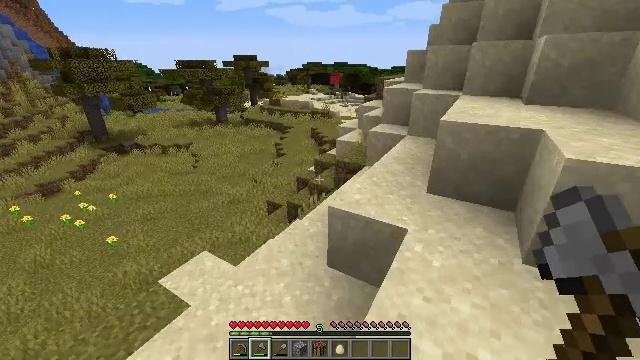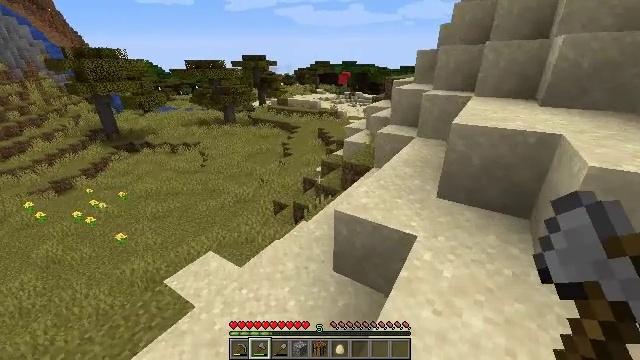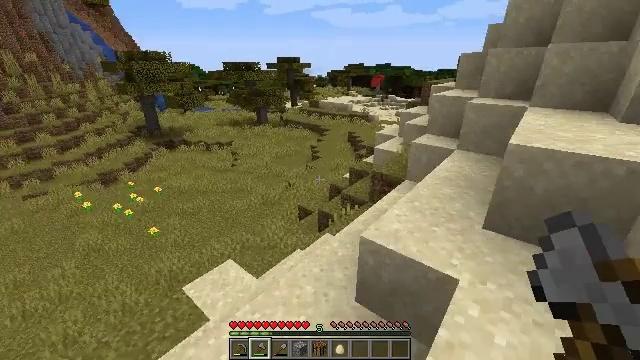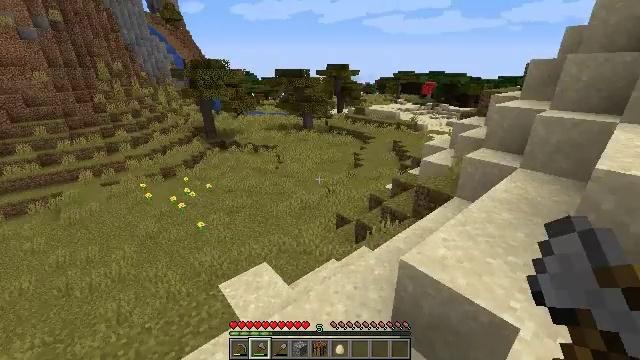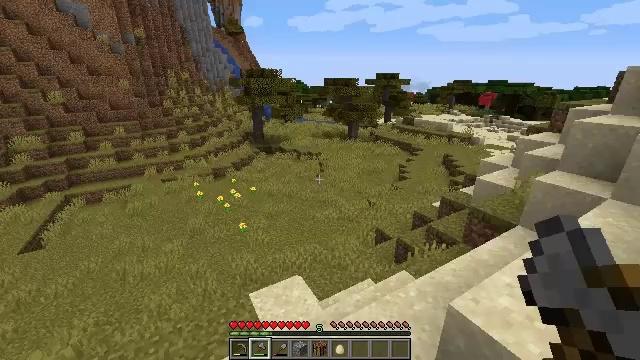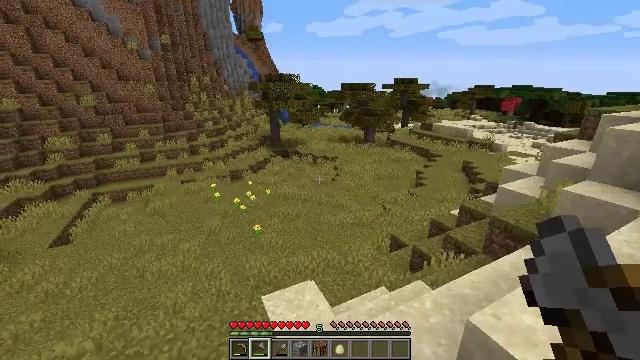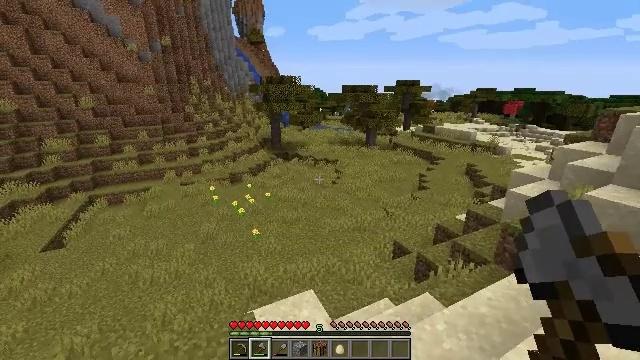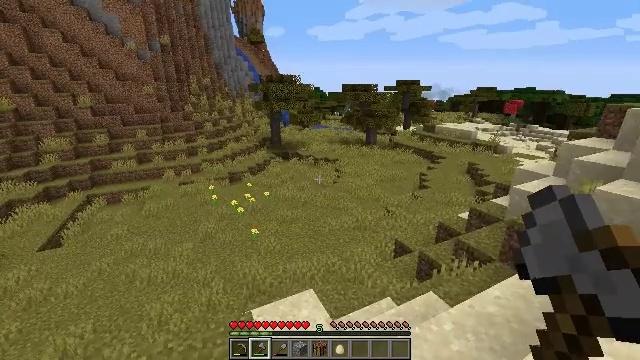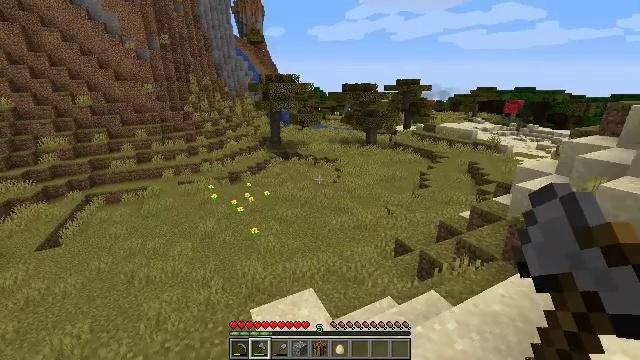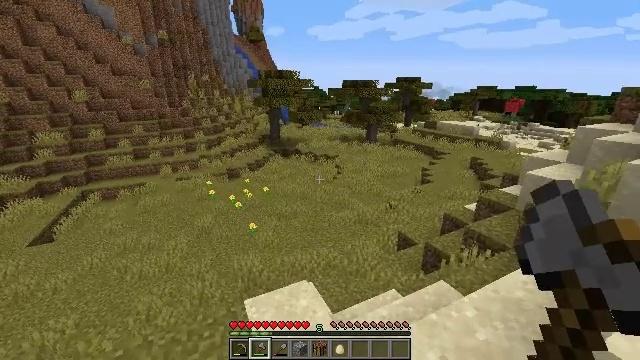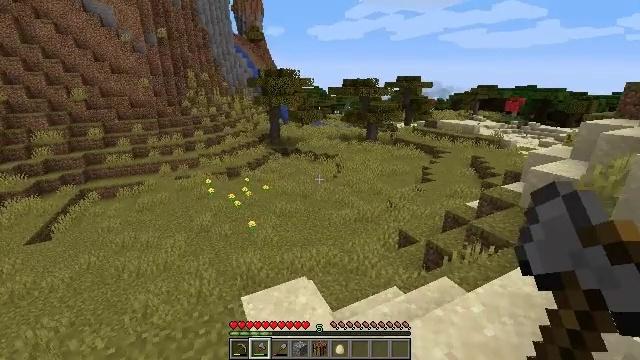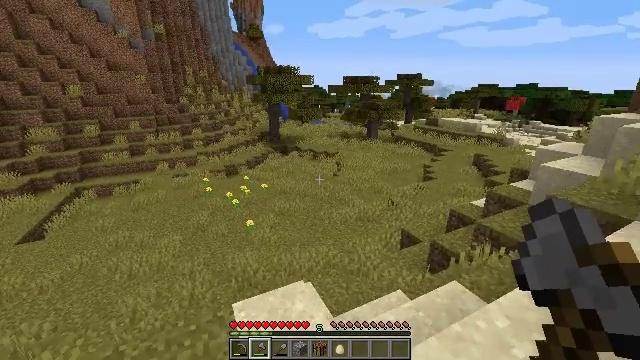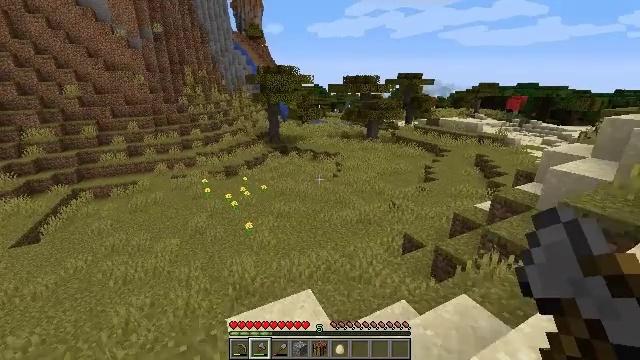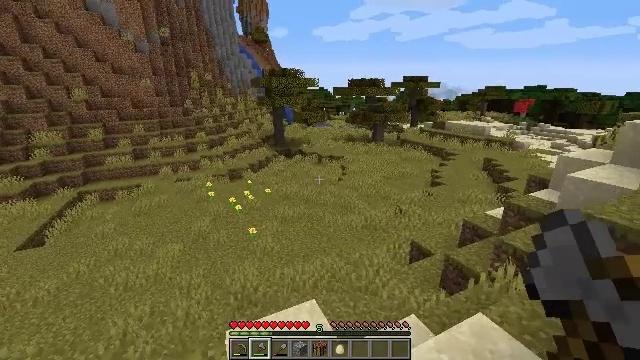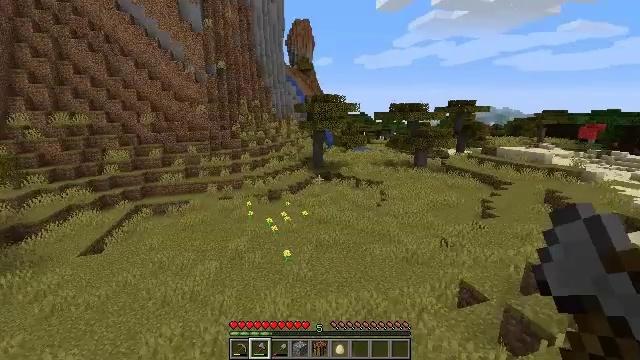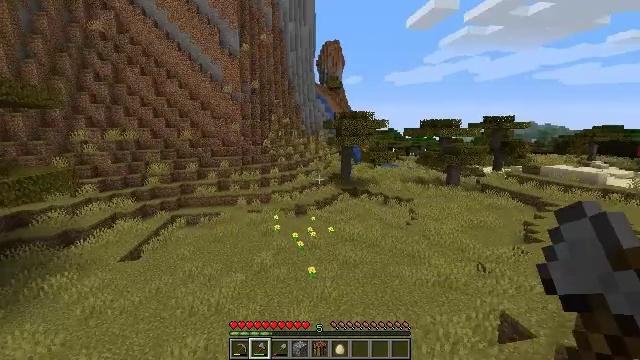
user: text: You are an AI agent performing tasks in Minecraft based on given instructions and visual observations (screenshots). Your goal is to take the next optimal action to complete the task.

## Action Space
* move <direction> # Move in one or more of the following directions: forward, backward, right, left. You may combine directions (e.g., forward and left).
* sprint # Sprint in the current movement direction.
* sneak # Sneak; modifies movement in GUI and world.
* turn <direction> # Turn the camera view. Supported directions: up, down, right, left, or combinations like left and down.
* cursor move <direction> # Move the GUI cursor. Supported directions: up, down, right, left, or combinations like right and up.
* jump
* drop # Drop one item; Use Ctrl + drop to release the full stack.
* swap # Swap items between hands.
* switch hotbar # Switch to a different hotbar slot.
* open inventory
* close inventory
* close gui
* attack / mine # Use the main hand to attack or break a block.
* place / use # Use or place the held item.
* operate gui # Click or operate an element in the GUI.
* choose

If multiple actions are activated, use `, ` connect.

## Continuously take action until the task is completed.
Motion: motion action
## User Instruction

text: Collect coarse dirt blocks.
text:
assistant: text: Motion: move forward, turn left
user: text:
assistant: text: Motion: move forward, turn left
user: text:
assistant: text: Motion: move forward, turn left and up
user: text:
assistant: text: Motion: move forward, turn left and up
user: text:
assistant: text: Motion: move forward, turn left
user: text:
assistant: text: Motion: move forward
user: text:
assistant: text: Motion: move forward
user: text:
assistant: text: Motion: move forward
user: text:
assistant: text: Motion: move forward
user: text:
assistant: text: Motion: move forward
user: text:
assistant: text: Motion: move forward
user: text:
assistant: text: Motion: move forward
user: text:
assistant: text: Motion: move forward, turn left
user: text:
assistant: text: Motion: move forward, turn left and up
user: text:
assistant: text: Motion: move forward, turn left and up
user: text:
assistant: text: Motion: move forward, turn left and up
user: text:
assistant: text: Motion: move forward and move right
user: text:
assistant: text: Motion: move forward and move right
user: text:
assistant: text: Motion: move forward and move right
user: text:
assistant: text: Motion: move forward and move right, turn left and up
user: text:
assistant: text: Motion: move forward and move right, turn left and up
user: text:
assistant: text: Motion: move forward and move right, turn left and up
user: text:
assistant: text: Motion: move forward and move right, turn left and up
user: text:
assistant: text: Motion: move forward and move right, turn left and up
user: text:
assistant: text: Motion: move forward, turn left and up
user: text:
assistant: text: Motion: move forward, turn left and up
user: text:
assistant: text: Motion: move forward
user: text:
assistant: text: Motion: move forward
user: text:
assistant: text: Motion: move forward
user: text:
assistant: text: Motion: move forward